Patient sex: M
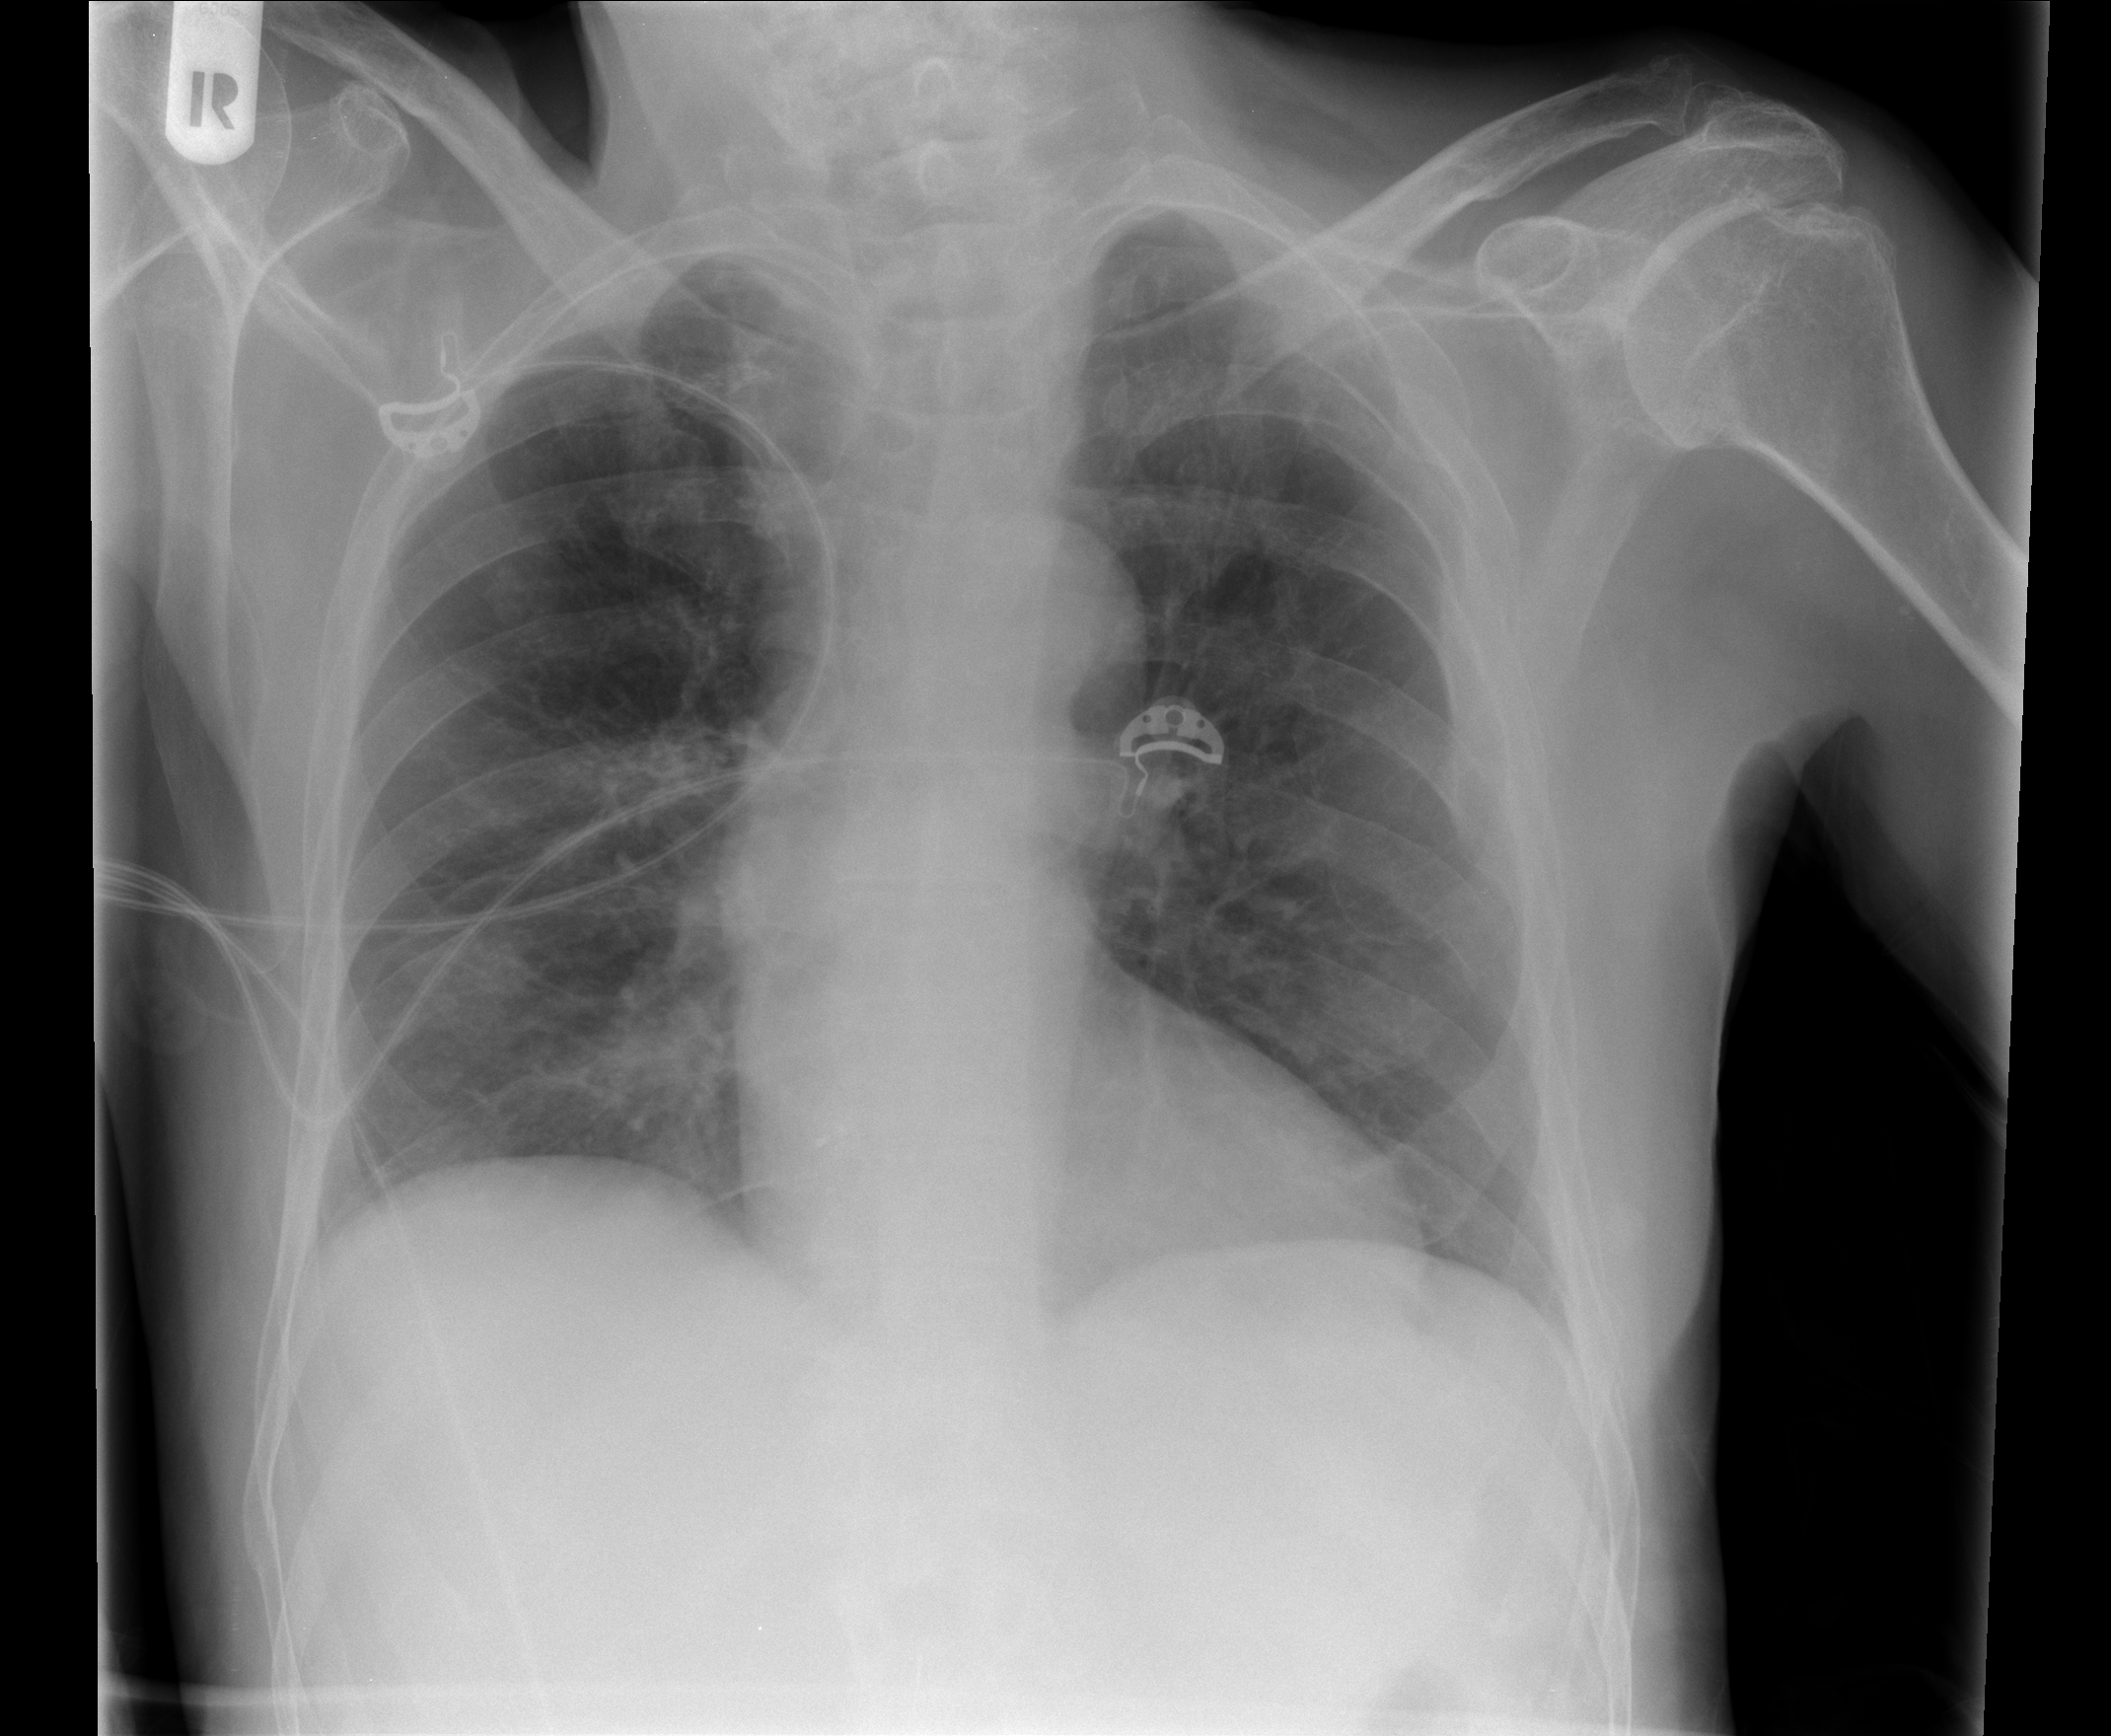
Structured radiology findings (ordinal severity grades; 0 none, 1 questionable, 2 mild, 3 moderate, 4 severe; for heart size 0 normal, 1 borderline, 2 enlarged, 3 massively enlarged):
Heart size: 0
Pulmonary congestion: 0
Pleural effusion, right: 0
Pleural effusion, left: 0
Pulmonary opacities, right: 2
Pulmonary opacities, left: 0
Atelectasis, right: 2
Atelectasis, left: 0